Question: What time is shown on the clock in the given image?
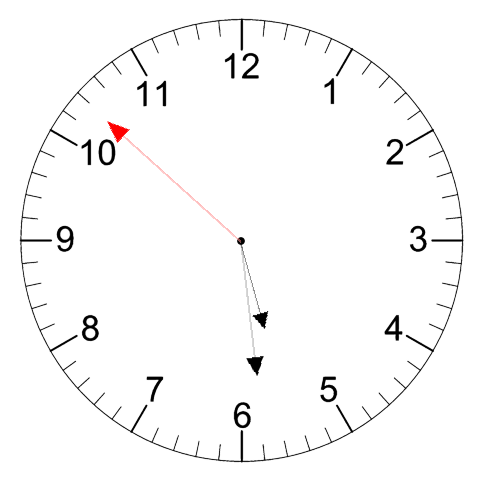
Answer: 05:28:52